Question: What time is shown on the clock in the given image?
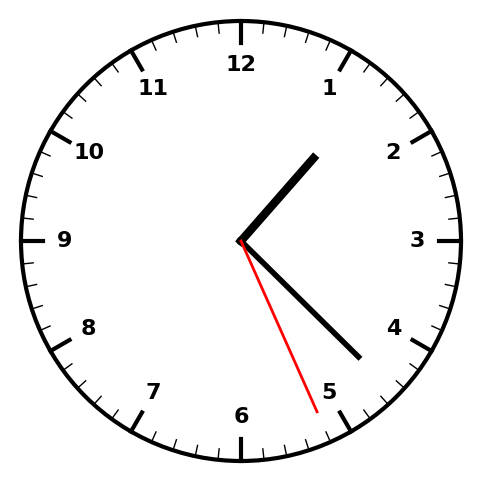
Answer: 01:22:26